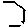
Label: hexagon